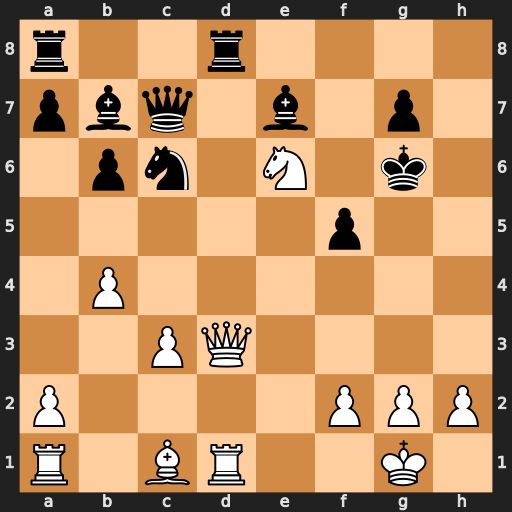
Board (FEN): r2r4/pbq1b1p1/1pn1N1k1/5p2/1P6/2PQ4/P4PPP/R1BR2K1
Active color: w
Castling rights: -
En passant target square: -
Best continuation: Nxc7 Rxd3 Rxd3